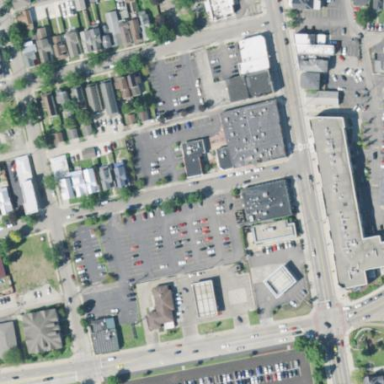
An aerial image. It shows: Retail area.